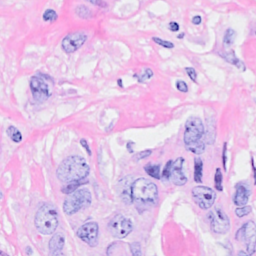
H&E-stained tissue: Breast